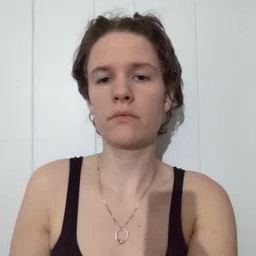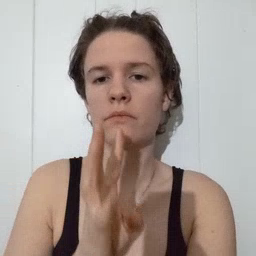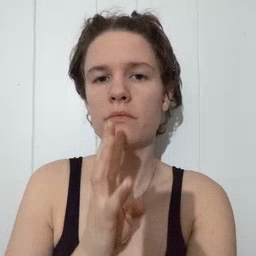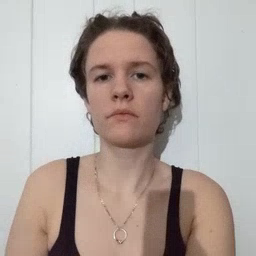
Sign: talk